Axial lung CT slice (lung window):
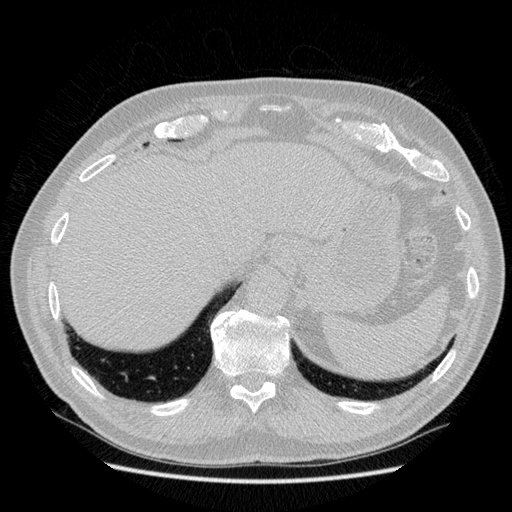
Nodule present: no